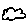
Label: cloud